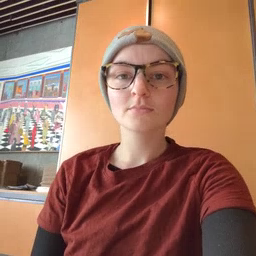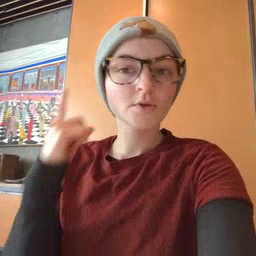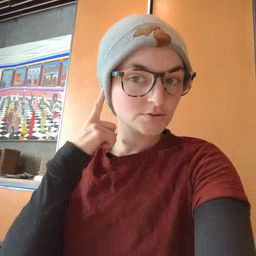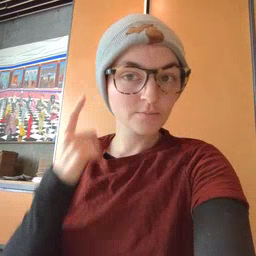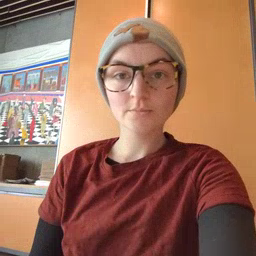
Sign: ear